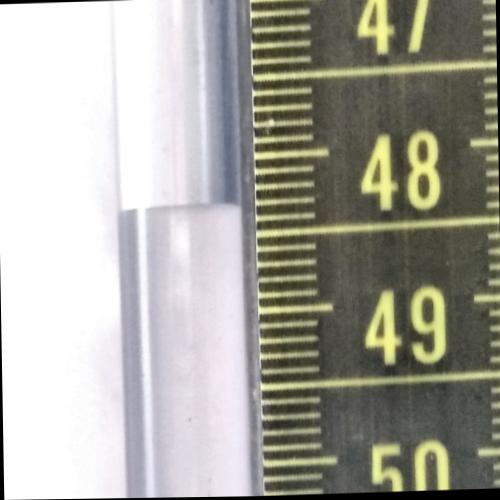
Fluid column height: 48.3 cm